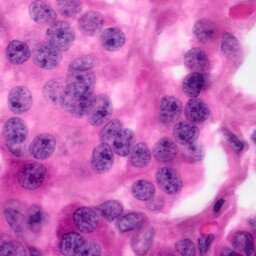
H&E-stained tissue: Pancreatic